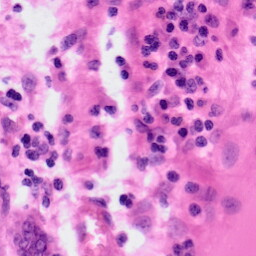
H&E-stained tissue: Colon